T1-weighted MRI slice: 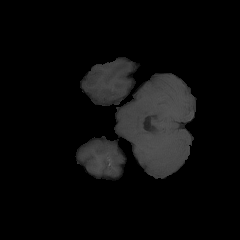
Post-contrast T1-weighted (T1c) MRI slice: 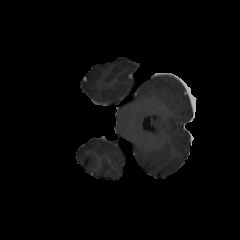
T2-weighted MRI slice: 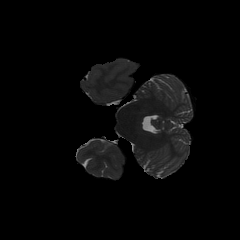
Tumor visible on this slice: no